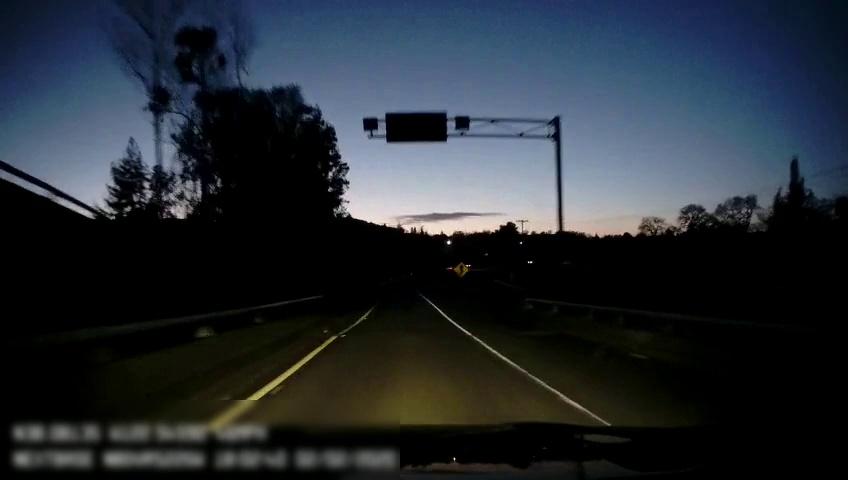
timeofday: Dusk/Dawn/Twilight
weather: Other
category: Drivable Space
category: Lanes | Alternate Lane
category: Lanes | Alternate Lane
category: Traffic | Signs
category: Traffic | Lights
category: Traffic | Lights